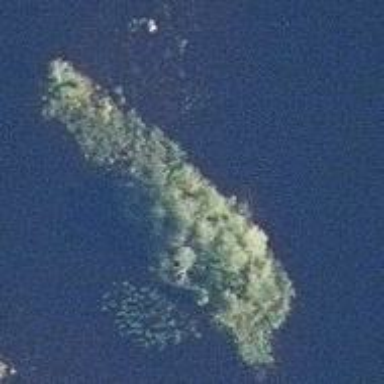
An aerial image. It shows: Islet.